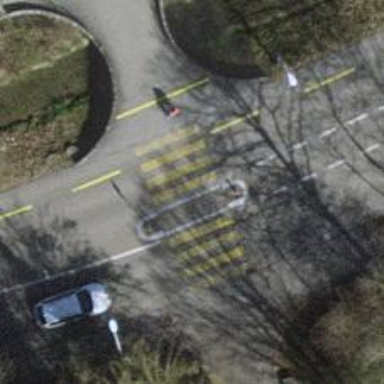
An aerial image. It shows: Uncontrolled zebra crossing with island. The crossing is marked with zebra stripes.